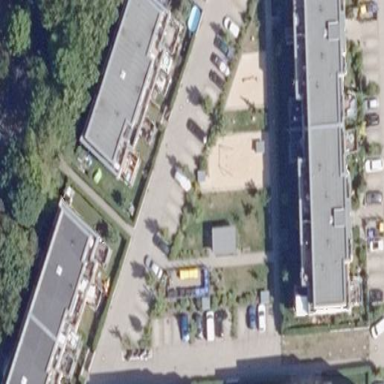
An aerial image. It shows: Parking area.